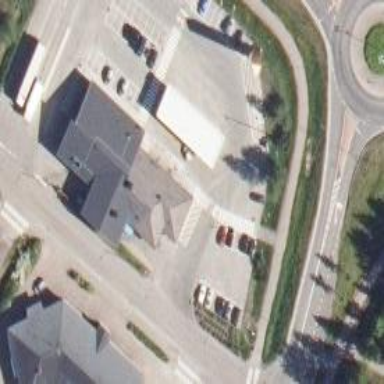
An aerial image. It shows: Convenience shop.